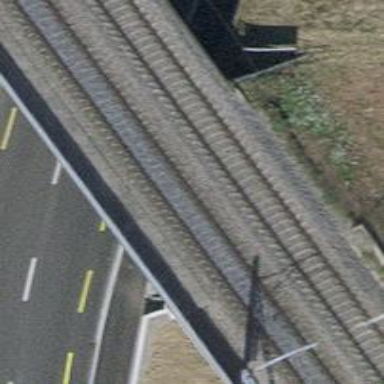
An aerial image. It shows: Bridge with single railway track electrified by contact line.